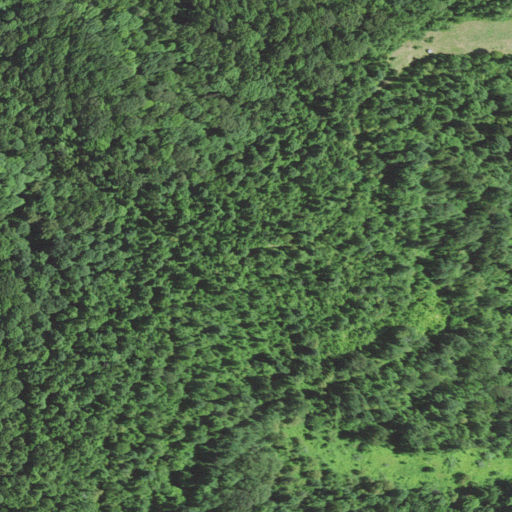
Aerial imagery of mountain in West Virginia named Chestnut Flat Mountain containing only deciduous forest